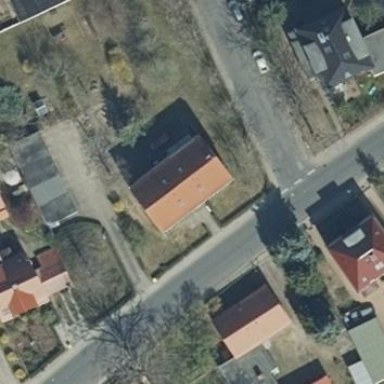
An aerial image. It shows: Gabled building.